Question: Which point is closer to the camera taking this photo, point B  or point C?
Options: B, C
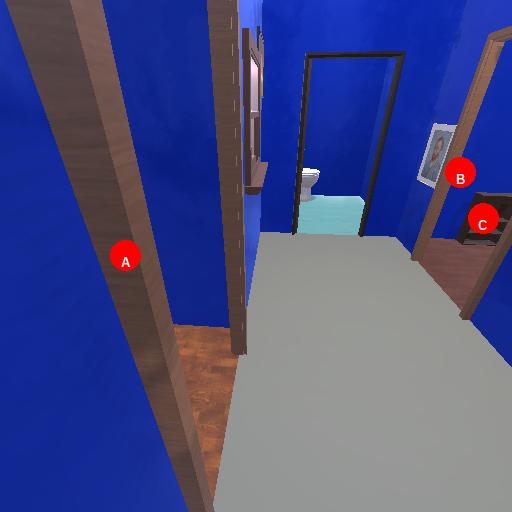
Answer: B